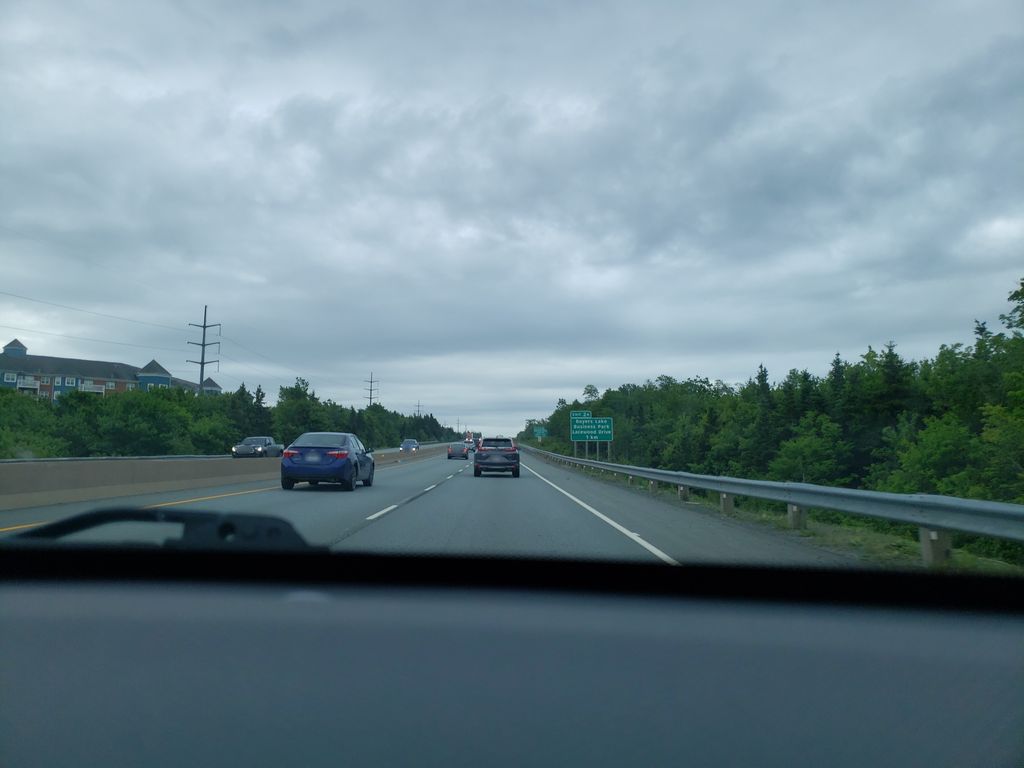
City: halifax